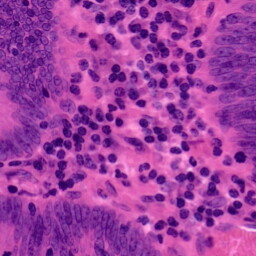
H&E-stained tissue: Colon